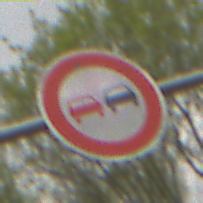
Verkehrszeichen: Ueberholverbot
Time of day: MorningAfternoon
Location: Outdoor (Nature)
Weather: Overcast
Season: NotSpecified
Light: Natural